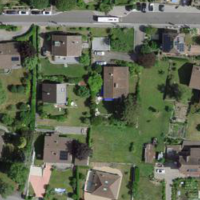
EUNIS habitat code: 55
Species observed at this site:
Trifolium repens